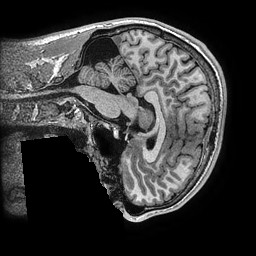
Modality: T1w
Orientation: sagittal
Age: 24
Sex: male
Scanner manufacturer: ge
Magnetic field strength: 3 T
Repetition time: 0.006952 s
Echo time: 0.00292 s